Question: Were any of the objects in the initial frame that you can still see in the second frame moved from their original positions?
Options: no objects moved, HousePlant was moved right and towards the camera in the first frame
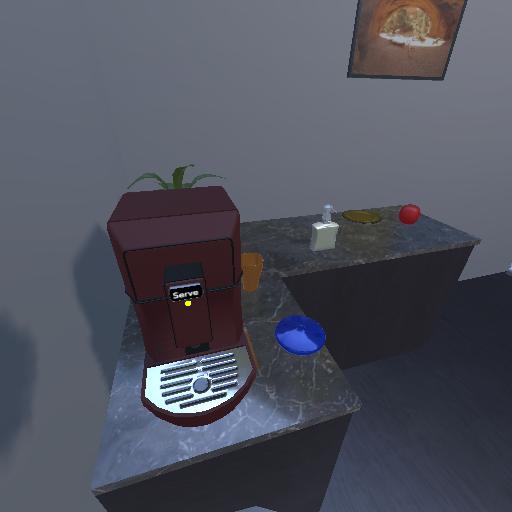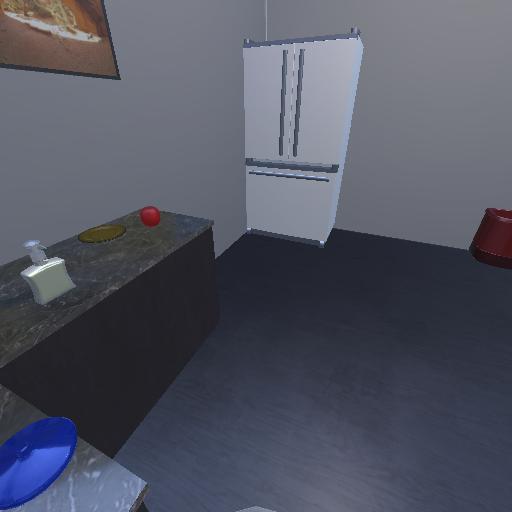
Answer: no objects moved